Interaction volume radius: 10 \u00c5
Interaction volume height: 30 \u00c5
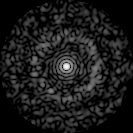
Disorder parameter: 0.8441